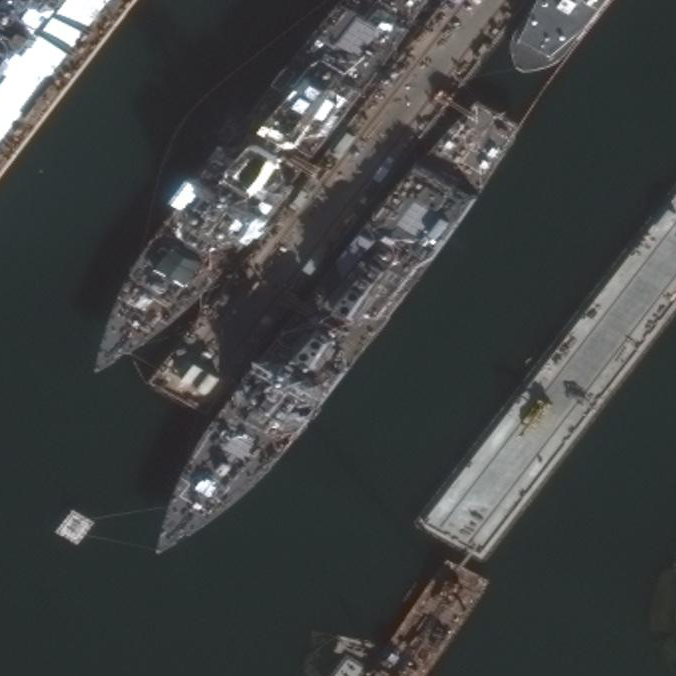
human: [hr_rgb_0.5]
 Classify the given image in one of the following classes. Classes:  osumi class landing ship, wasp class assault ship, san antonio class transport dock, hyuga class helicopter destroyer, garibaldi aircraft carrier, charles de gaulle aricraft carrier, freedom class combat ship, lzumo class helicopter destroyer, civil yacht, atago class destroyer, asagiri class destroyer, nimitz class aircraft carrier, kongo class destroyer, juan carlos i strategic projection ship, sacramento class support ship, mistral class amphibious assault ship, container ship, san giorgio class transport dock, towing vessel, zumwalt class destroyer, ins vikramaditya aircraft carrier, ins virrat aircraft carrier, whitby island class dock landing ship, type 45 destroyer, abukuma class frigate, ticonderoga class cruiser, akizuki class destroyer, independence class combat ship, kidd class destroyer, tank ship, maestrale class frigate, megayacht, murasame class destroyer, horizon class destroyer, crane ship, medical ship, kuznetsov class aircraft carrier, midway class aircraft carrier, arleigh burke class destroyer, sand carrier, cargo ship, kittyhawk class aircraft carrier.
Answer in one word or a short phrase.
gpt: Arleigh Burke class destroyer